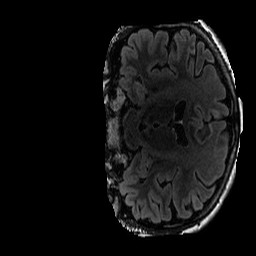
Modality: FLAIR
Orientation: coronal
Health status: ill
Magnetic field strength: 3 T